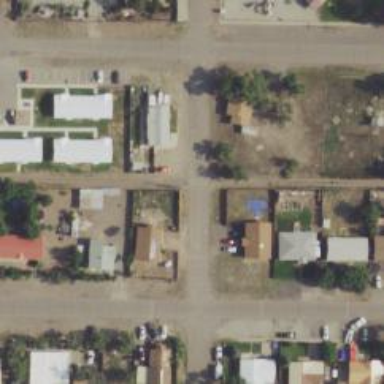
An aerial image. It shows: Alleyway designated as service road.